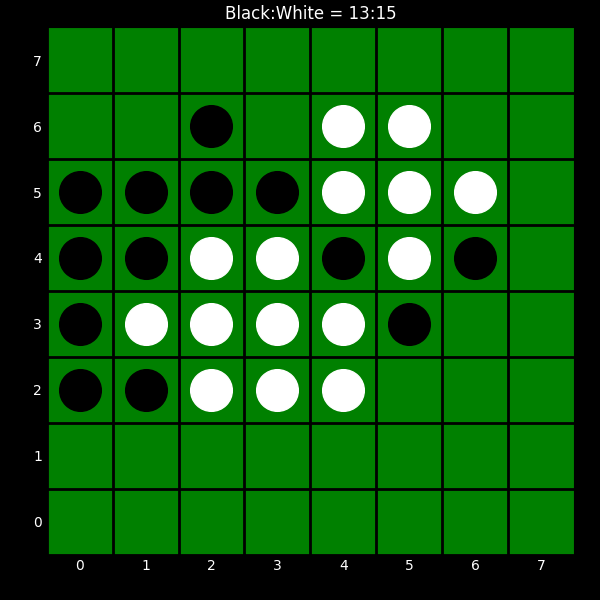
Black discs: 13
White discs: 15